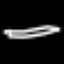
Label: pencil